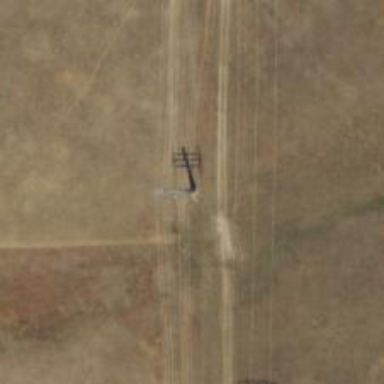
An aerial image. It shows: Power tower.